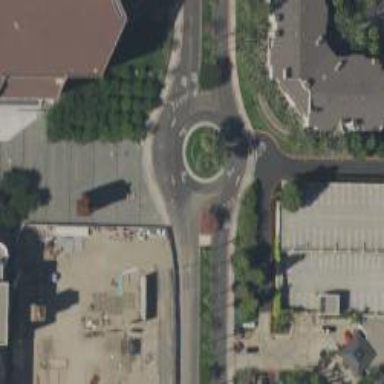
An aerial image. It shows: Tertiary road leading to roundabout.